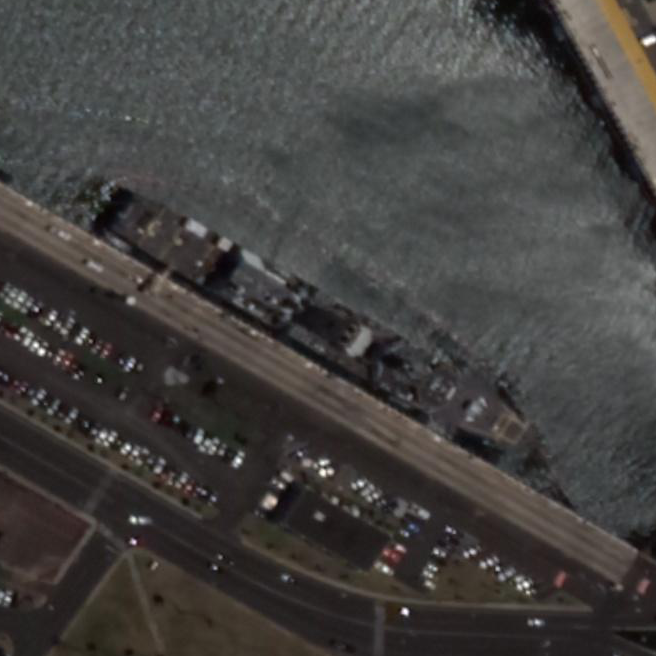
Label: cruiser